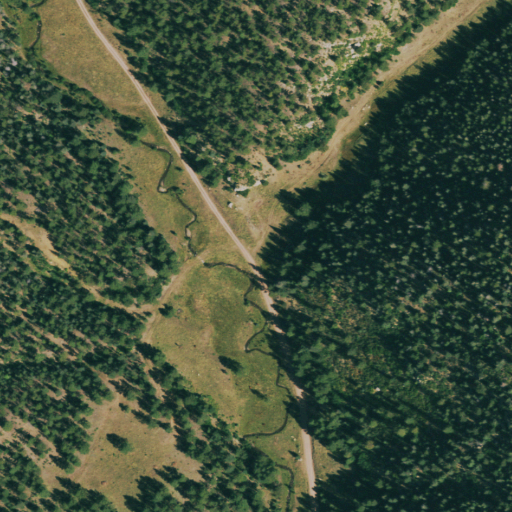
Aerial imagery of valley in Colorado named Babcock Canyon containing evergreen forest, deciduous forest, shrub, woody wetlands, and herbaceous wetlands